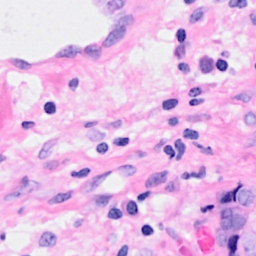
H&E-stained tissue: Breast